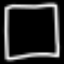
Label: square